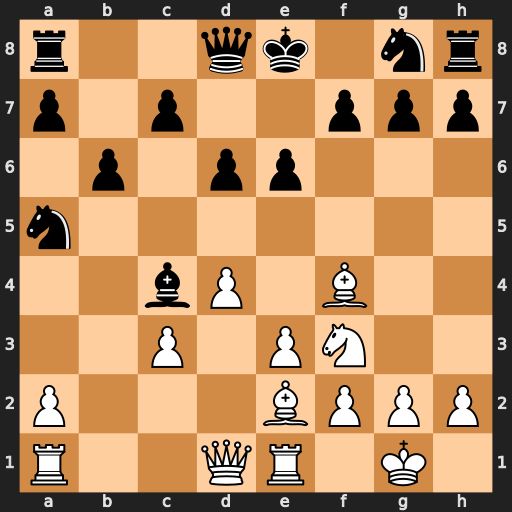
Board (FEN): r2qk1nr/p1p2ppp/1p1pp3/n7/2bP1B2/2P1PN2/P3BPPP/R2QR1K1
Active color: w
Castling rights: kq
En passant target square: -
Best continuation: Bxc4 Nxc4 Qa4+ Qd7 Qxc4